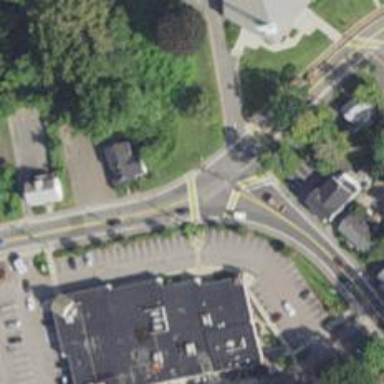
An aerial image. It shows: Marked road crossing.